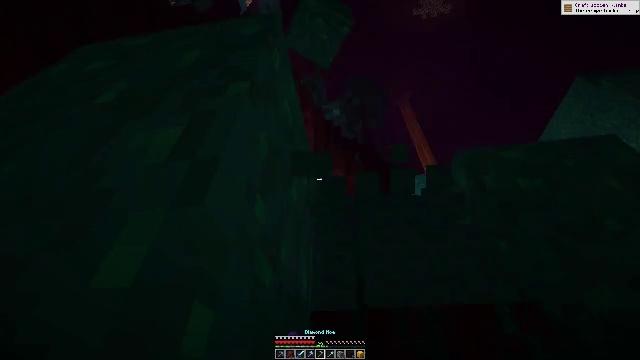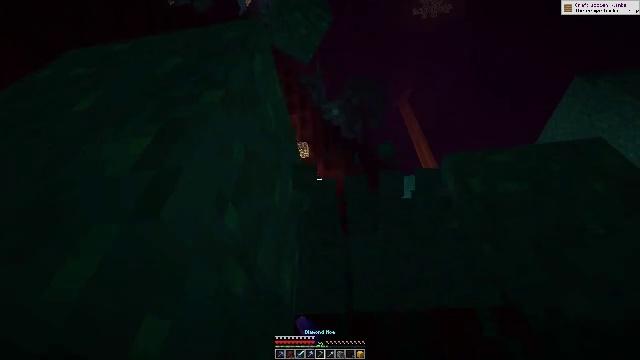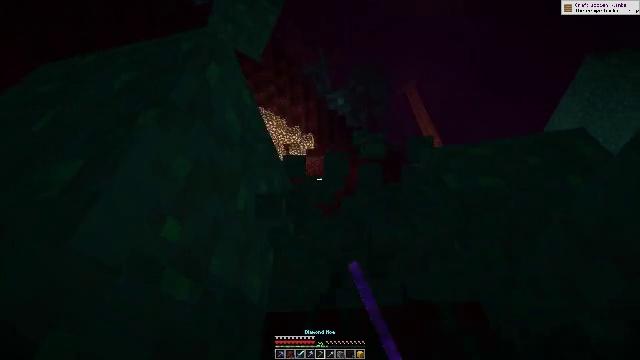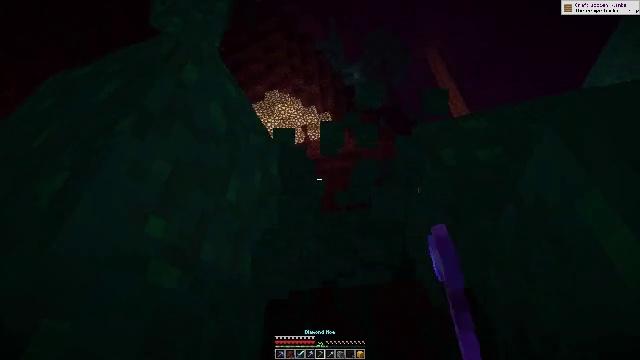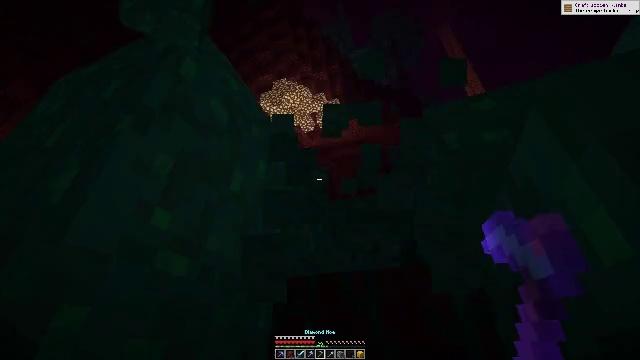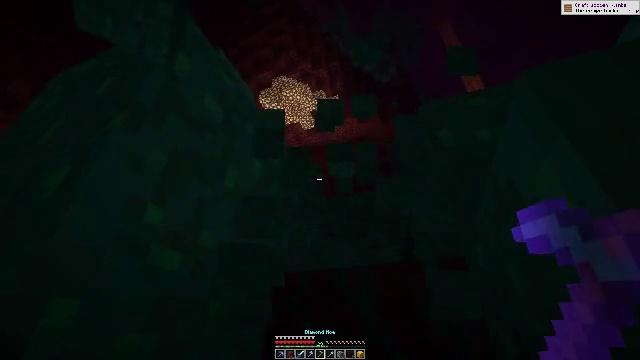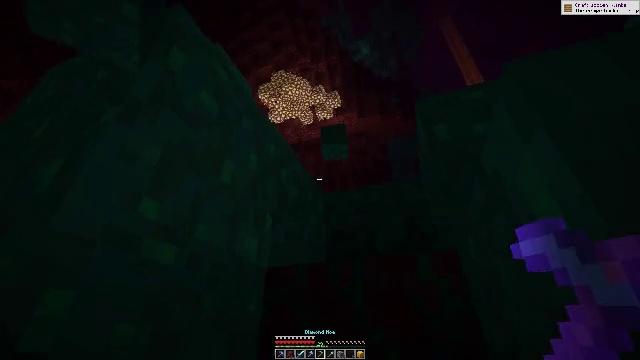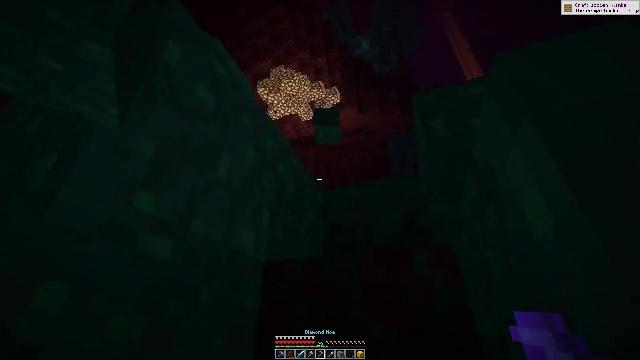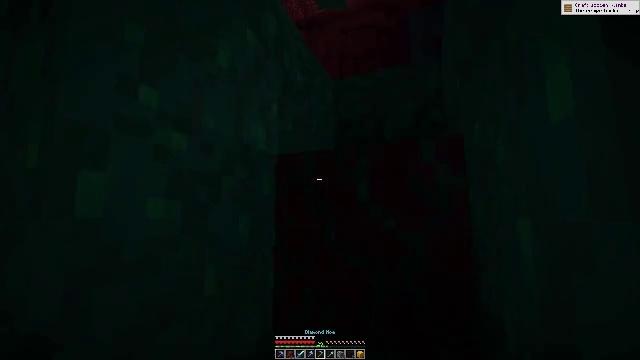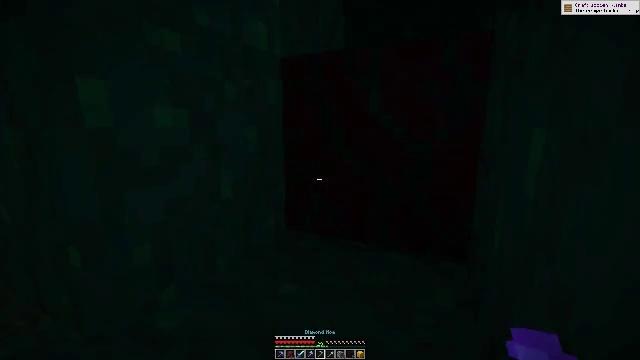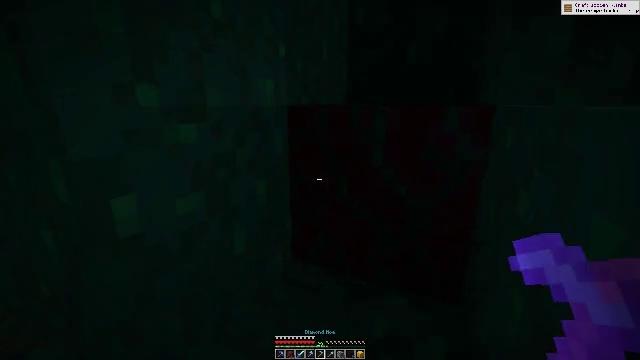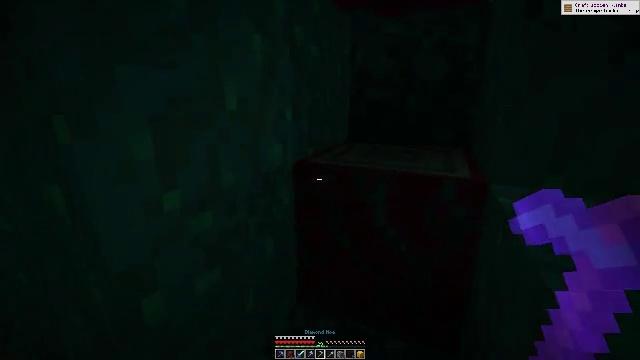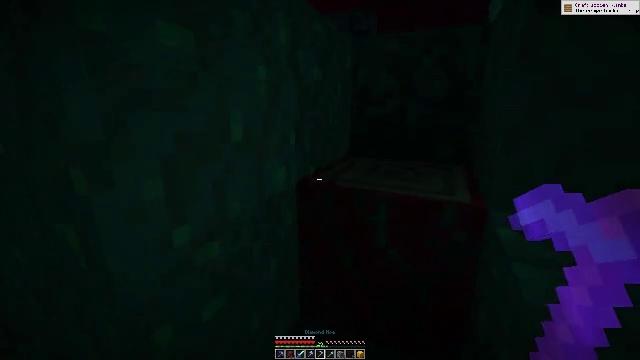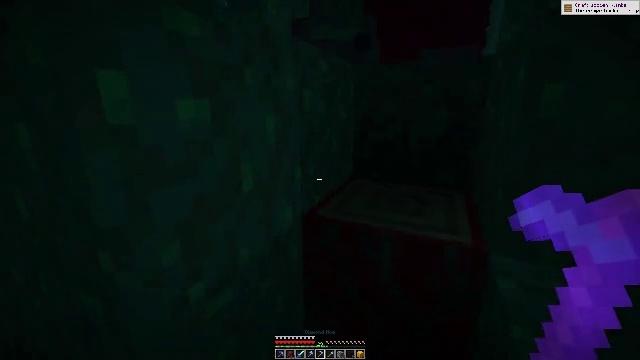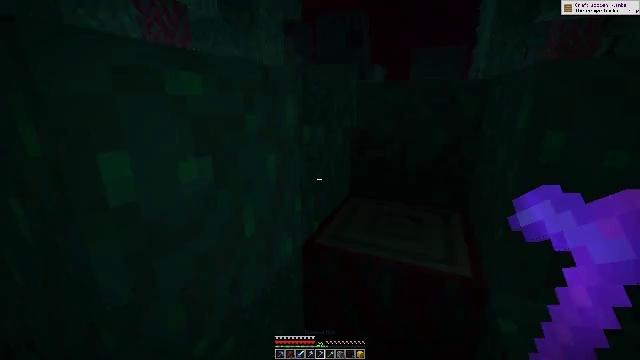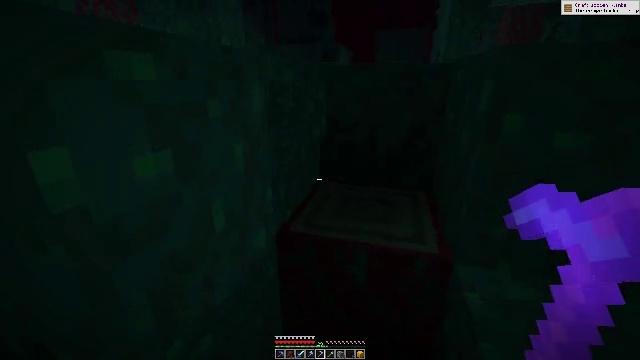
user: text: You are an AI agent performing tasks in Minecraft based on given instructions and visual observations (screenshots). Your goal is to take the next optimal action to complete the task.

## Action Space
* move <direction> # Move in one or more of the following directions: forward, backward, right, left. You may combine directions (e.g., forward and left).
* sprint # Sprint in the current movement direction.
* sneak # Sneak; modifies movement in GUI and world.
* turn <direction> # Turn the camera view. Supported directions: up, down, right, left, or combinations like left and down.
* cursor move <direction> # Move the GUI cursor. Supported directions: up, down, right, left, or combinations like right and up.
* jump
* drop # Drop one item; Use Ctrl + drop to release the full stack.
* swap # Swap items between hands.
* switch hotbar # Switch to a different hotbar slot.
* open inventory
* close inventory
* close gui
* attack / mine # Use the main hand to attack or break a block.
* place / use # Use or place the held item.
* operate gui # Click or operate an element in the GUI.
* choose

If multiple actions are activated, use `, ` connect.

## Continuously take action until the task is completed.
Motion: motion action
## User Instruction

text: Break the warped wart block.
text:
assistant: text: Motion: move right
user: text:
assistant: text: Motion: move right, turn left and down
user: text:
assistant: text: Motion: turn left and down
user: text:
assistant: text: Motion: turn left and down
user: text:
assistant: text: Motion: no_op
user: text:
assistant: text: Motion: turn down
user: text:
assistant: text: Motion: no_op
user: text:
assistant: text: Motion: turn left and down
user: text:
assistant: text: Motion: turn left and down
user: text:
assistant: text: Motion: move forward, turn down, jump
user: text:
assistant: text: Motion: move forward, jump
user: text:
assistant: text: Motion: move forward, jump
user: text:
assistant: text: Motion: move forward, jump
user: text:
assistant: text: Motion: move forward, turn right, jump
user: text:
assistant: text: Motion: move forward, turn right and down
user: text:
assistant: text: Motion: move forward, turn right and down
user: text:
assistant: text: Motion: move forward, turn right and down
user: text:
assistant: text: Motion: turn right and down
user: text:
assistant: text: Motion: no_op
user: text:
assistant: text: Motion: no_op
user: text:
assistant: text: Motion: turn right
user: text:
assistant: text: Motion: turn right
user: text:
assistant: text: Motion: turn right and up
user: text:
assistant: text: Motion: turn right
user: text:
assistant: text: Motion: move forward, jump
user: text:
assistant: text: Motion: move forward, jump
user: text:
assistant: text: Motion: move forward, jump
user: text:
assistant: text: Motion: move forward, jump
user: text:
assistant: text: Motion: move forward
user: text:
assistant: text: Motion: move forward